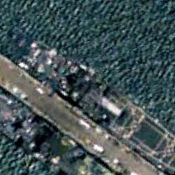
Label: combat